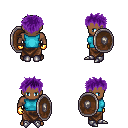
a pixel art fantasy rpg character, male body template, human, dark skin, teal sleeveless shirt, robe skirt, purple bedhead hairstyle, gold gloves, metal boots, shield, four views (front, back, left, right), 2x2 character sprite sheet, small pixel art, hard edges, no anti-aliasing